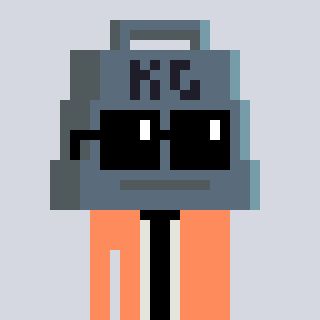
a pixel art character with square black sunglasses, a weight-shaped head and a peachy-colored body on a cool background